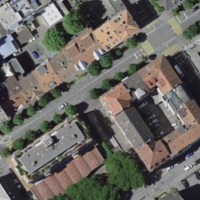
EUNIS habitat code: 54
Species observed at this site:
Erigeron karvinskianus